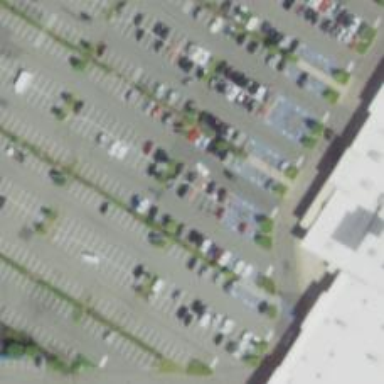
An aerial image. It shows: Trolley bay.